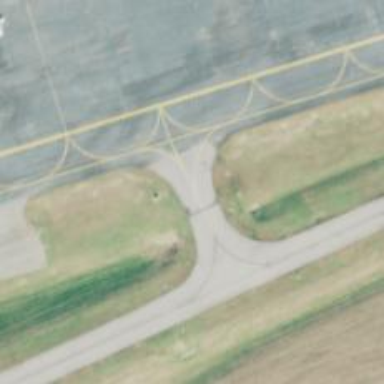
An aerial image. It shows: Asphalt taxiway at the airport.